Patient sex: F
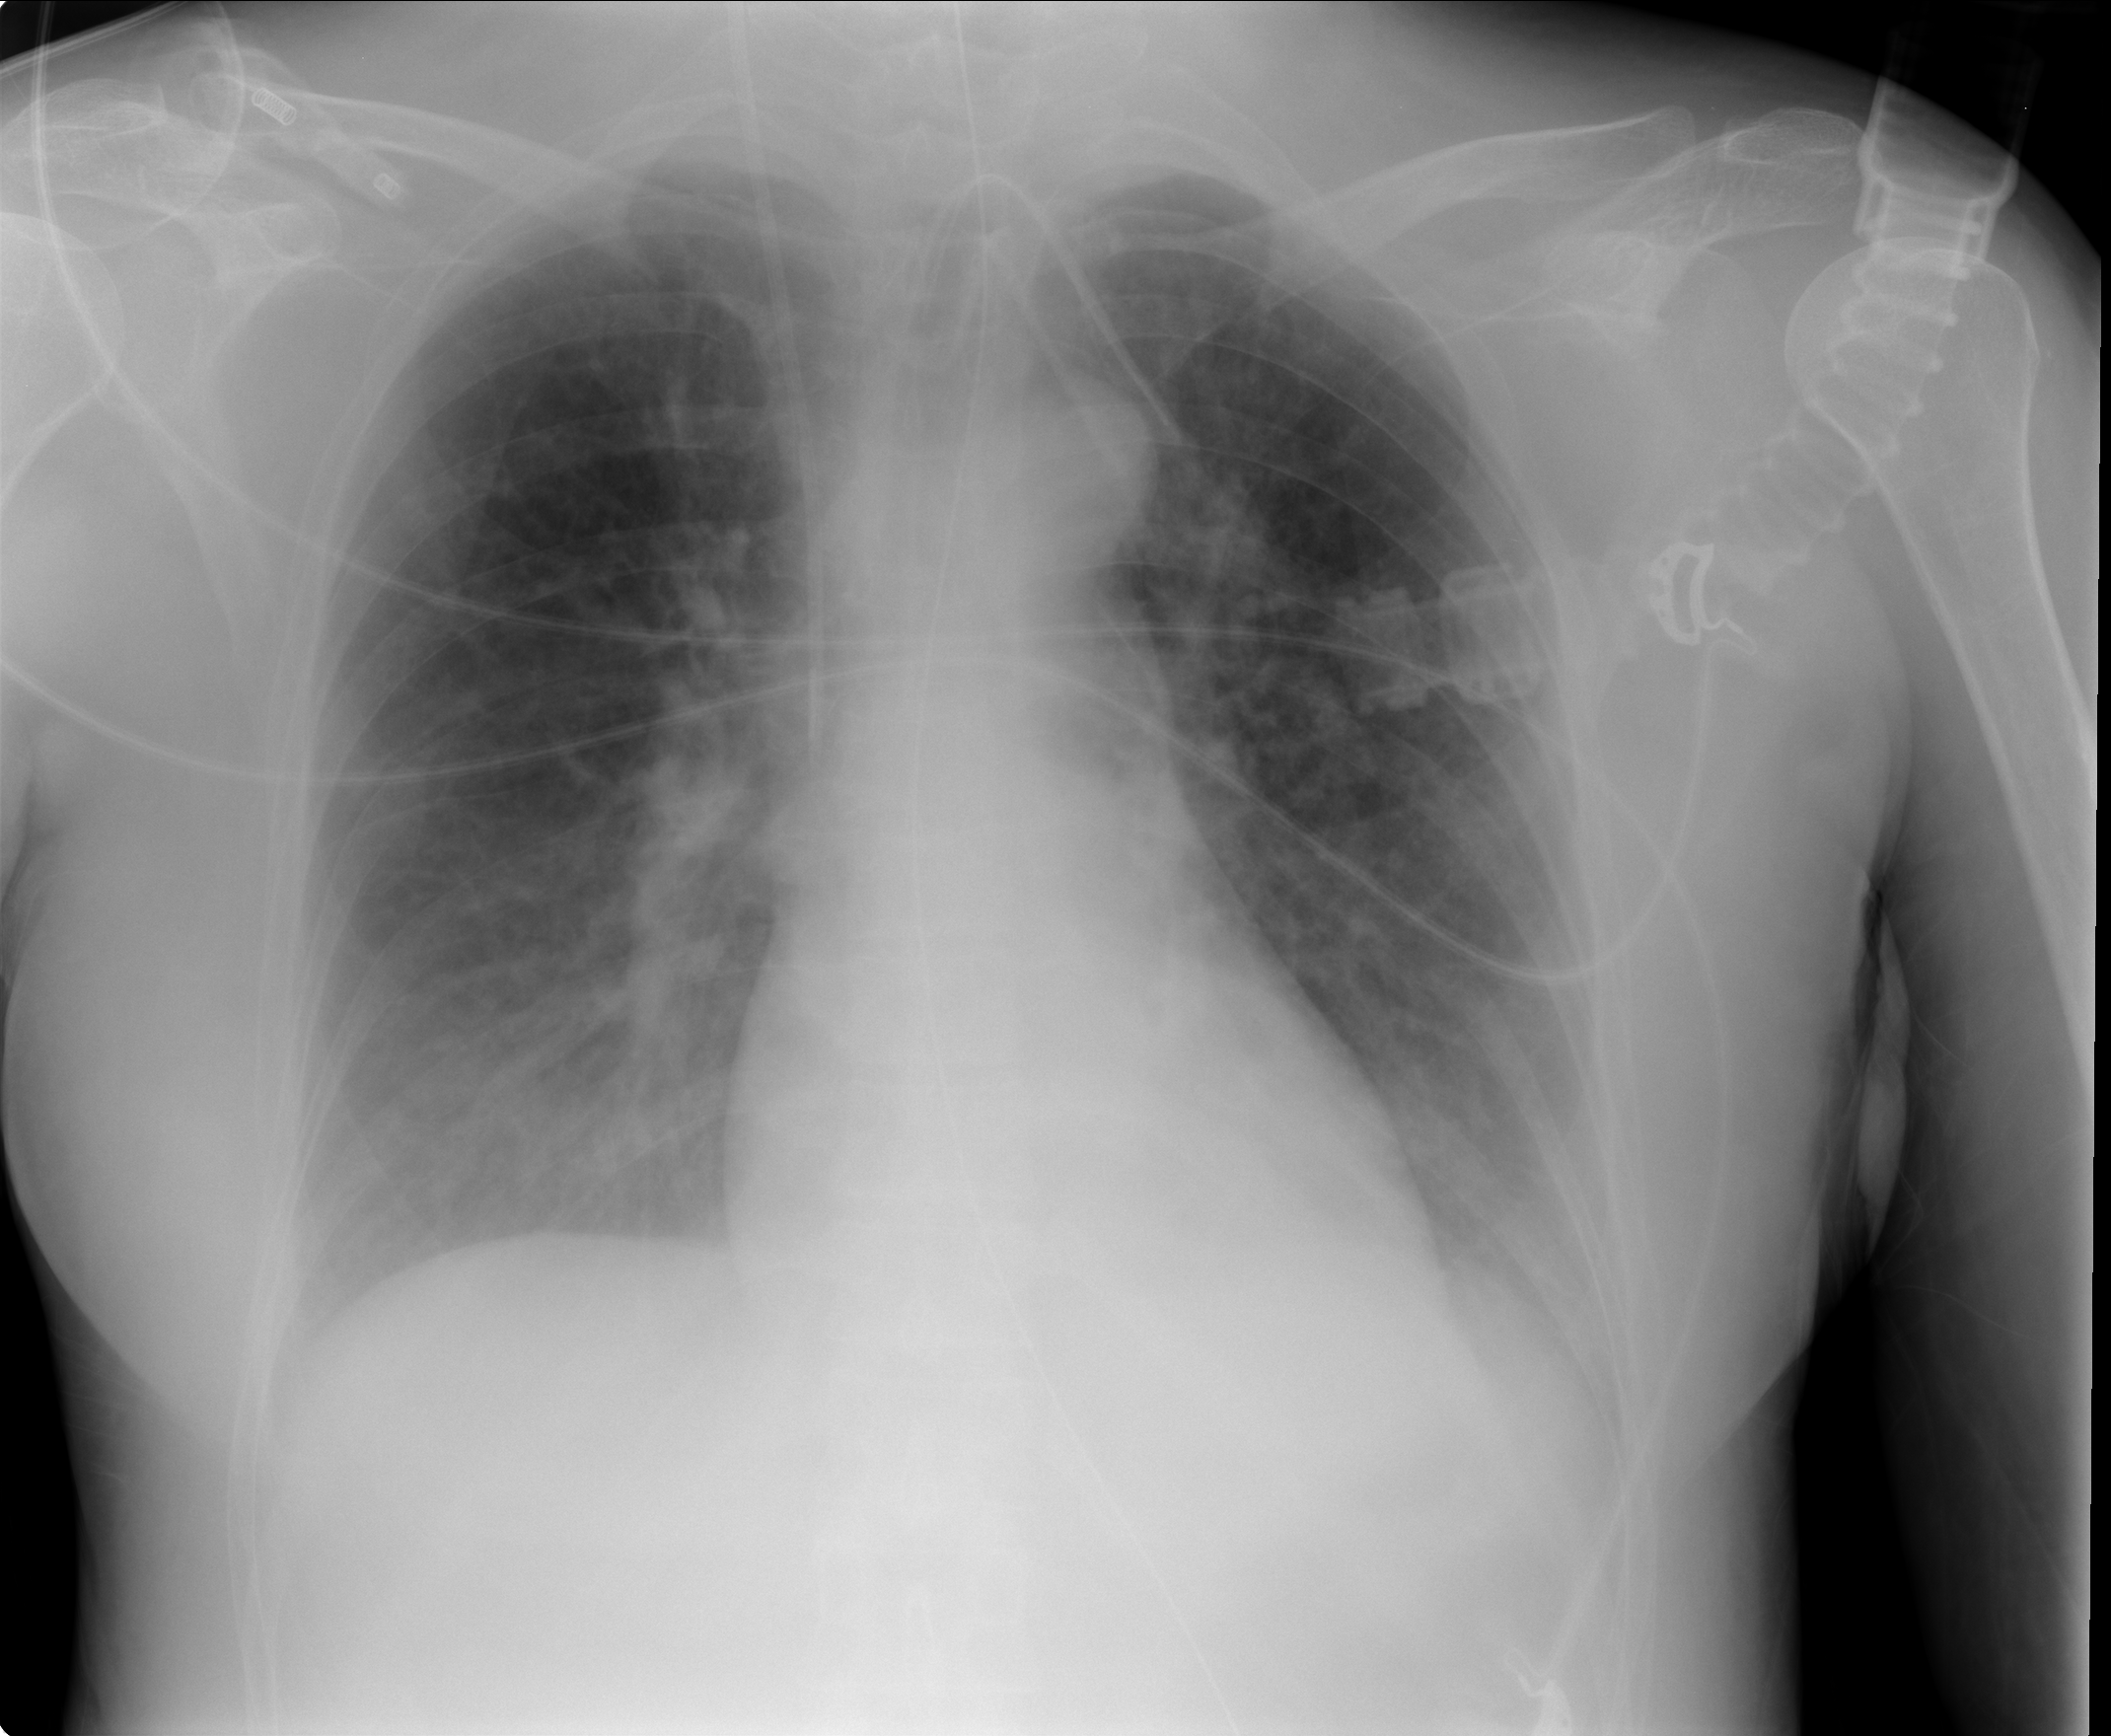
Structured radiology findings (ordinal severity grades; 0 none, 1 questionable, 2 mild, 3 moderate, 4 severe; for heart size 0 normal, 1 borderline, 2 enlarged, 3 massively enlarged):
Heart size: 0
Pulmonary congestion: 2
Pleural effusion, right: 2
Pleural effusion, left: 2
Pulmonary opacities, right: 2
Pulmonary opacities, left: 1
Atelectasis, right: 2
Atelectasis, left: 2